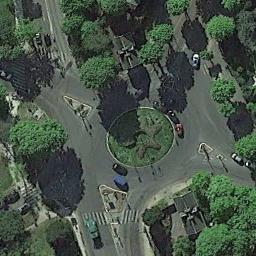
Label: roundabout